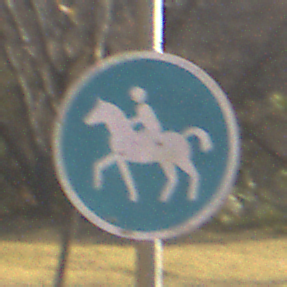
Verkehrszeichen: Reitweg
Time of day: SunriseSunset
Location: Outdoor (Nature)
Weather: Clear
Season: NotSpecified
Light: Natural